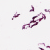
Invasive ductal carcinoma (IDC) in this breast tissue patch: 0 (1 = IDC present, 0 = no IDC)